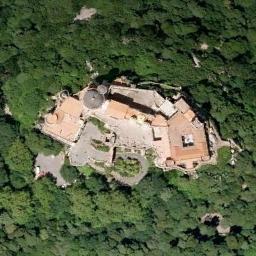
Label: palace